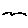
Label: bird